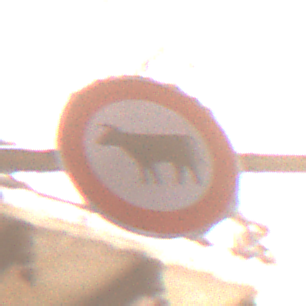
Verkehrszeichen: VerbotViehtrieb
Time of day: MorningAfternoon
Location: Outdoor (Urban)
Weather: Clear
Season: NotSpecified
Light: Natural